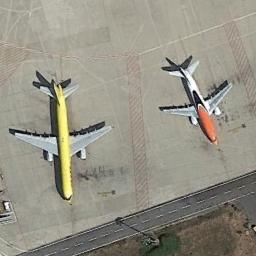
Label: airplane